This wavelet scalogram was computed from a rotor test-rig vibration snapshot. Diagnose the rotating machine from this image, choosing from: normal, misalignment, unbalance, looseness.
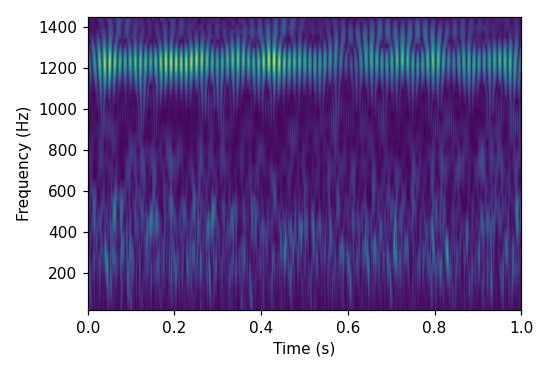
Answer: misalignment